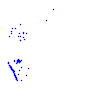
Particle: kaon